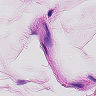
Metastatic tissue present: no